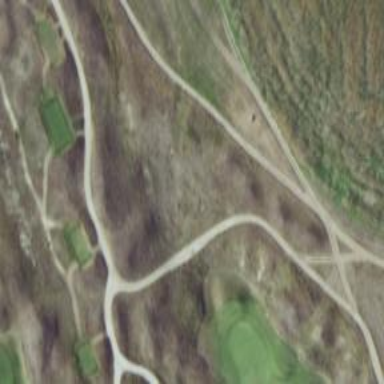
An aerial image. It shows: Designated golf cart path that is service road.